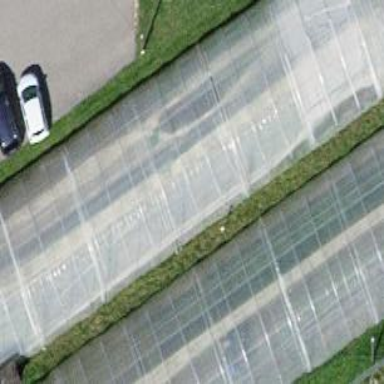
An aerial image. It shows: Greenhouse.